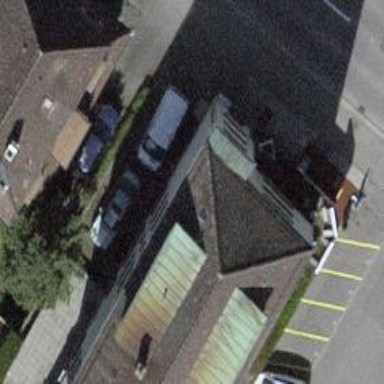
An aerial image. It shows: Driving school.